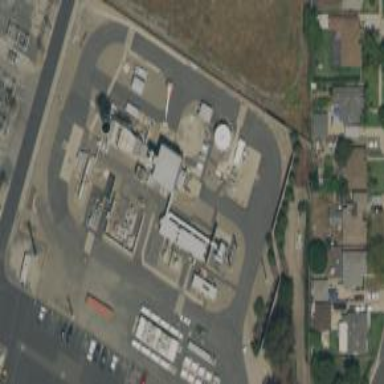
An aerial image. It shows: Gas turbine generator powered by gas.